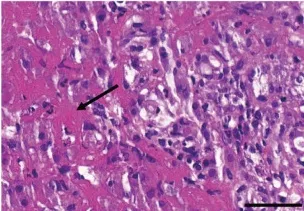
(E, F) Histopathological examination reveals vasculitis of hepatic arteries and resultant liver infarction (black arrowhead) (bar is 50 mum).
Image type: pathology (h&e)